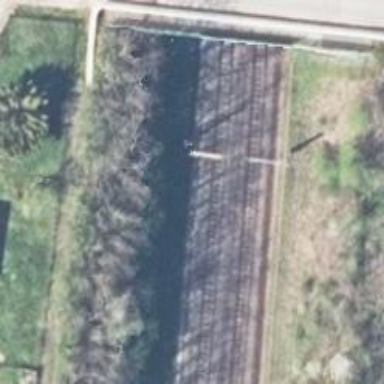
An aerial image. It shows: Milestone along the railway with catenary mast.